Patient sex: M
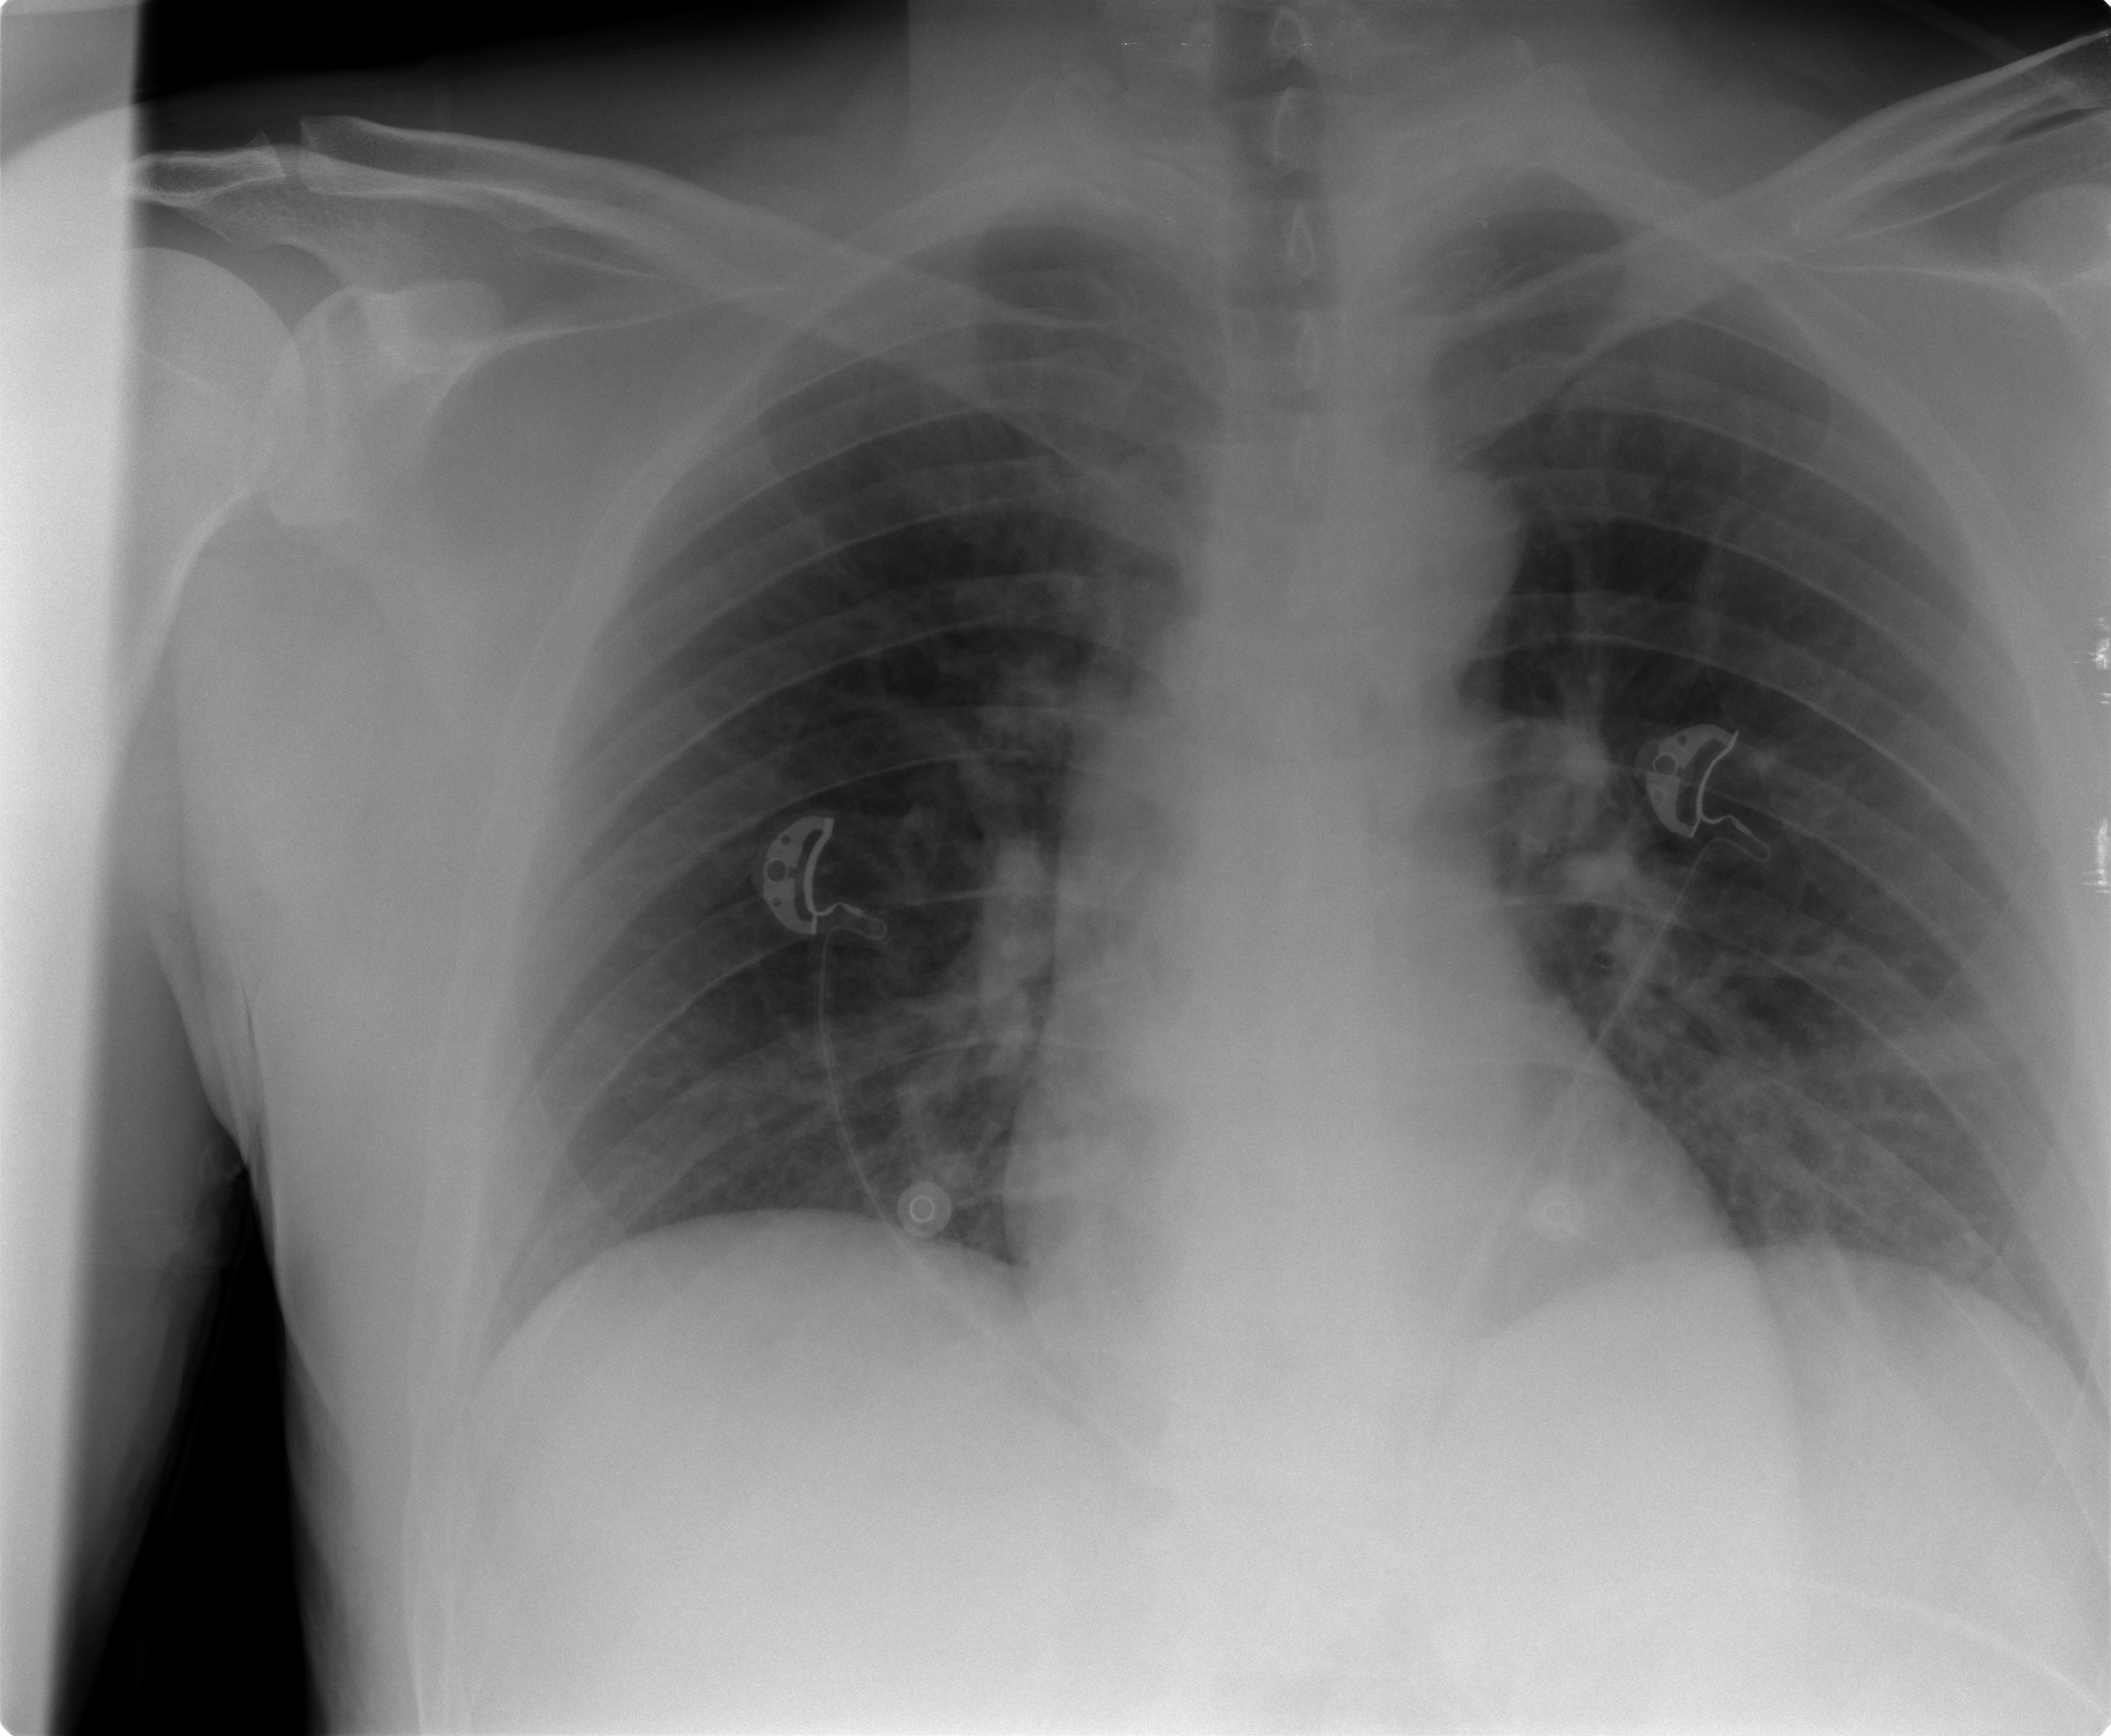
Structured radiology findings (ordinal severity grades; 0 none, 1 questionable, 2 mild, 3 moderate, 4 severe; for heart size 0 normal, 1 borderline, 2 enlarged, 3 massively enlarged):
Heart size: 0
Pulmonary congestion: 0
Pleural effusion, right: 0
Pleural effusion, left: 0
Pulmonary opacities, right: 0
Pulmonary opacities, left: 0
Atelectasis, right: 0
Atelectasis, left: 2